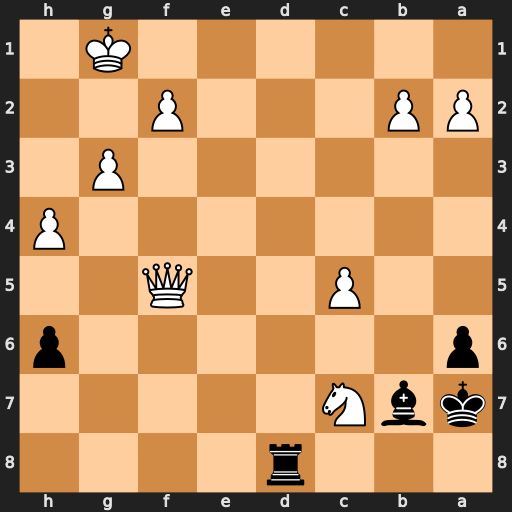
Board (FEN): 3r4/kbN5/p6p/2P2Q2/7P/6P1/PP3P2/6K1
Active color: b
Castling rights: -
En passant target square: -
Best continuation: Rd1+ Kh2 Rh1#